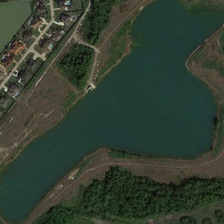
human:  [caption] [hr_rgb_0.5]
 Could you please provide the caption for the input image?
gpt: this blue pond is surrounded by bare land and lush trees and two row of houses .

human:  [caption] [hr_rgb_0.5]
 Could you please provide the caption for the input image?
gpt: one pond is surrounded by houses with lawns while the other is enclosed by bare ground and woods .

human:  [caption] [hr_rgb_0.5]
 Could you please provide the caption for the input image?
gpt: one pond is surrounded by houses with lawns while the other is enclosed by bare ground and woods .

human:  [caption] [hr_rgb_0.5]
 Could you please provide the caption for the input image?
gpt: one pond is surrounded by houses with lawns while the other is enclosed by bare ground and woods .

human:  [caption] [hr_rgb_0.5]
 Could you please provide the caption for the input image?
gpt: an irregular cyan pond is surrounded by some green trees and some buildings .